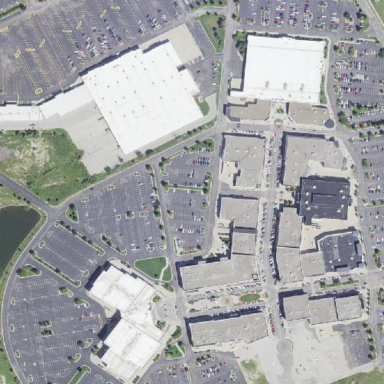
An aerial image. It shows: Mall.